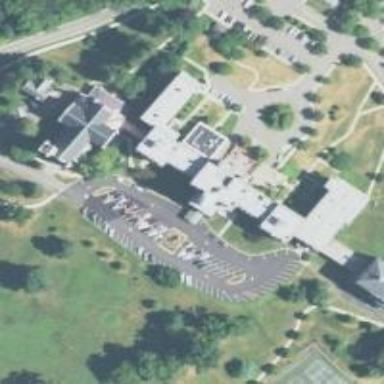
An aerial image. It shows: Public building.